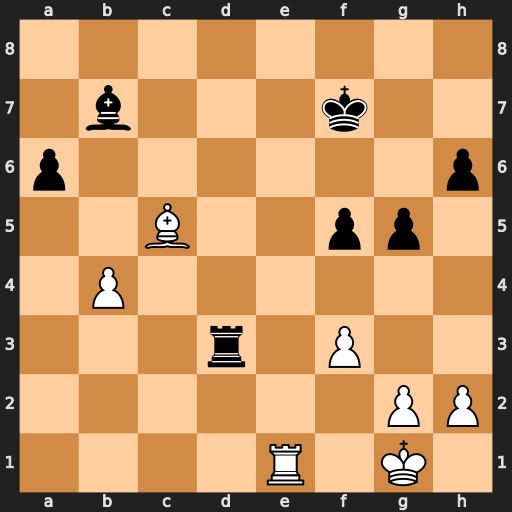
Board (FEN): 8/1b3k2/p6p/2B2pp1/1P6/3r1P2/6PP/4R1K1
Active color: w
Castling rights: -
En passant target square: -
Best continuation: Re7+ Kf6 Rxb7